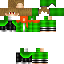
A male human skin with green skin, wearing brown long hair dressed in a green hoodie and black pants, featuring a closed mouth.